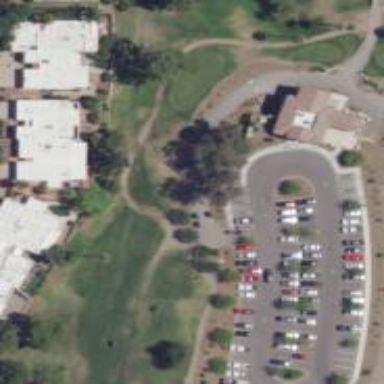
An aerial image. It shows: Path for both roads and golfers.